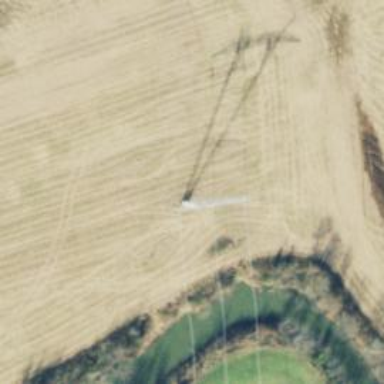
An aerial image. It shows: Lattice structure tower used for power distribution.